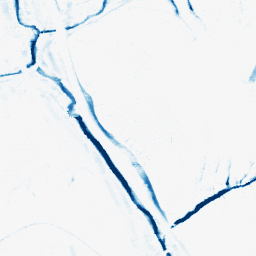
Category: morphological
Decomposition family: morphological_ellipse
Decomposition parameters: operation: closing
width: 5
height: 10
Upsampling method: lanczos
Upsampling parameters: scale: 2
Upsampling scale: 2